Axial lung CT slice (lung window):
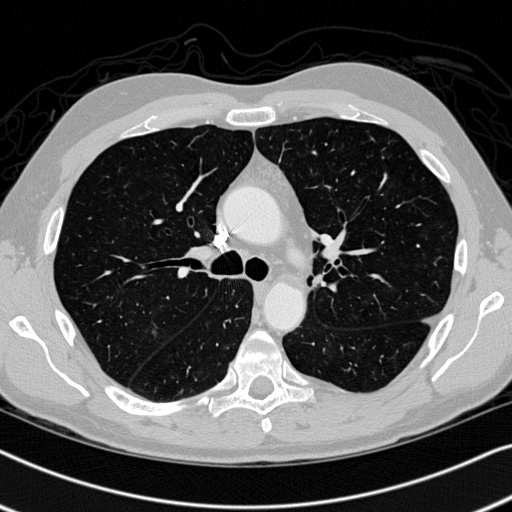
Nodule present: yes
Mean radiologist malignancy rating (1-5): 2.5